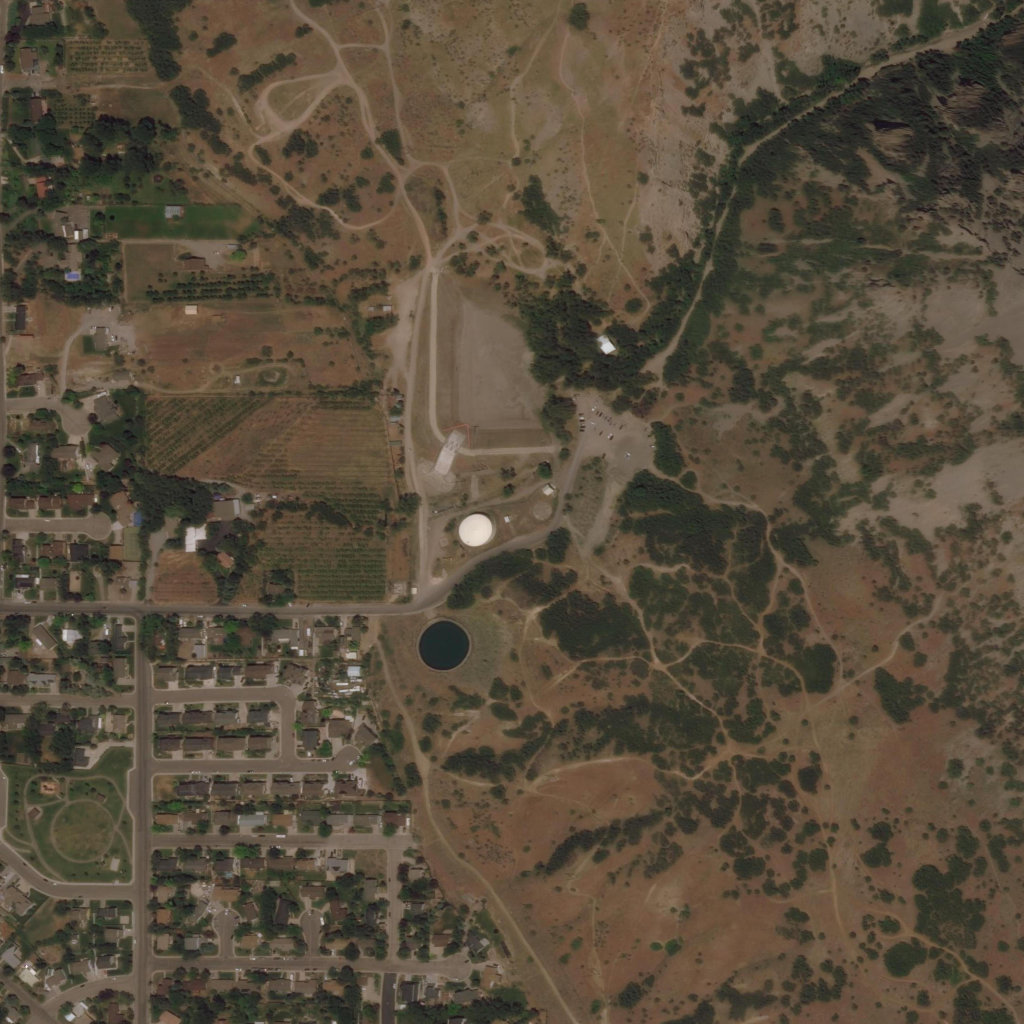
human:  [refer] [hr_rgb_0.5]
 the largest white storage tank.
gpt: <box>[[43, 49, 49, 55, 0]]</box>

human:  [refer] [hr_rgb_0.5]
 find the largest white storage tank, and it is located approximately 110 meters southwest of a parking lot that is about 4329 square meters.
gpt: <box>[[44, 49, 48, 53, 0]]</box>